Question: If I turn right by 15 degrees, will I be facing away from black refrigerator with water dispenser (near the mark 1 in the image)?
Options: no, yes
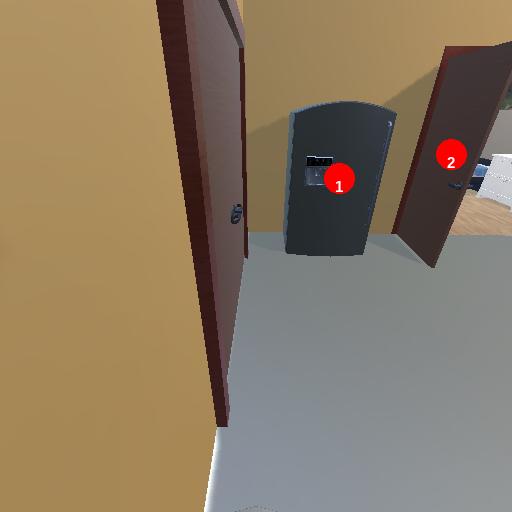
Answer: no